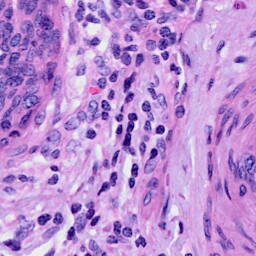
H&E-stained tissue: Cervix